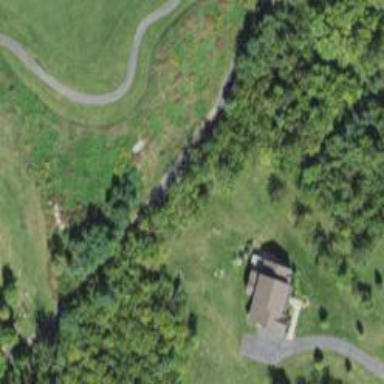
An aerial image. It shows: Service road used as golf cart path.